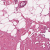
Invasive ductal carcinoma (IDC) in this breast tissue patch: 0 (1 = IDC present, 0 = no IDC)